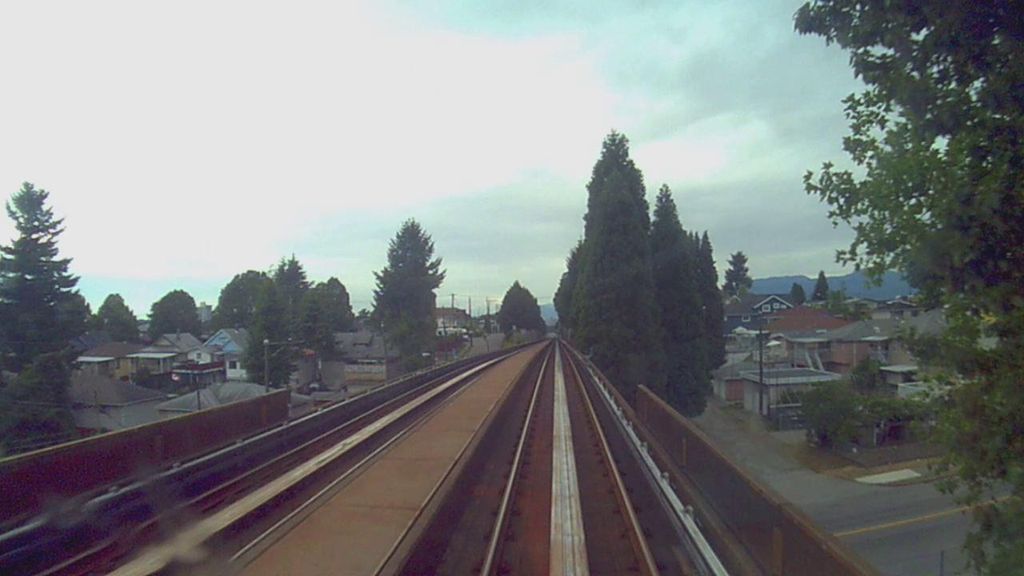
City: vancouver